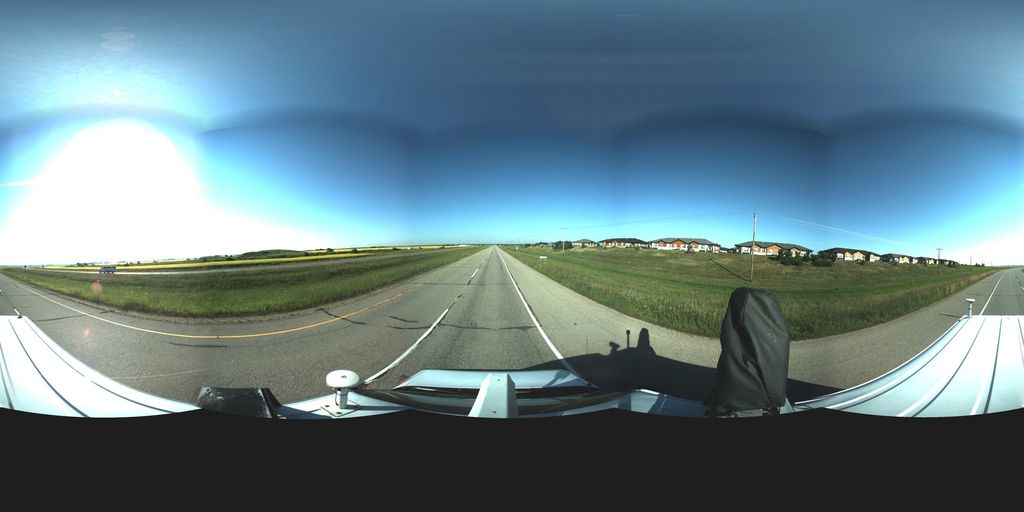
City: saskatoon